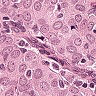
Metastatic tissue present: yes